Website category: movie
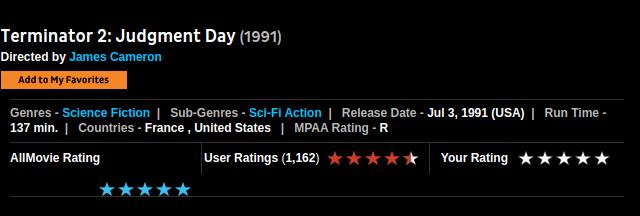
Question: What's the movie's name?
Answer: Terminator 2: Judgment Day

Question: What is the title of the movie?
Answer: Terminator 2: Judgment Day

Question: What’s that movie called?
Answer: Terminator 2: Judgment Day

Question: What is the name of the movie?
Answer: Terminator 2: Judgment Day

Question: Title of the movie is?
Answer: Terminator 2: Judgment Day

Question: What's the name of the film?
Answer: Terminator 2: Judgment Day

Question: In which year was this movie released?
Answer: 1991

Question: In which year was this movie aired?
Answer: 1991

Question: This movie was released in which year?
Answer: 1991

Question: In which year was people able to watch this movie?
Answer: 1991

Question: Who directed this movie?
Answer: James Cameron

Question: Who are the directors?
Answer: James Cameron

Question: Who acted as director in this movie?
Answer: James Cameron

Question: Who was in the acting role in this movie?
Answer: James Cameron

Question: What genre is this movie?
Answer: Science Fiction

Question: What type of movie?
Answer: Science Fiction

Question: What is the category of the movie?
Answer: Science Fiction

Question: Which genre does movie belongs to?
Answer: Science Fiction

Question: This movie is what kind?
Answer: Science Fiction

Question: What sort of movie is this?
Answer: Science Fiction

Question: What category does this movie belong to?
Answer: Science Fiction

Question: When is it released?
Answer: Jul 3, 1991 (USA)

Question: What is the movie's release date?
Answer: Jul 3, 1991 (USA)

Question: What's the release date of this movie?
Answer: Jul 3, 1991 (USA)

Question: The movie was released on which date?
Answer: Jul 3, 1991 (USA)

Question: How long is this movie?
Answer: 137 min.

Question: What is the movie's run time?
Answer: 137 min.

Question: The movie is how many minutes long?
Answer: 137 min.

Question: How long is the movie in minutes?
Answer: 137 min.

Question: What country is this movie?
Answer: France , United States

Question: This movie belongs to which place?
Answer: France , United States

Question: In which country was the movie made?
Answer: France , United States

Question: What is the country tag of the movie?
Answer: France , United States

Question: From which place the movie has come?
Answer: France , United States